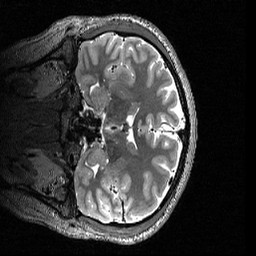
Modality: T2w
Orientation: coronal
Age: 25
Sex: male
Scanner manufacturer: siemens
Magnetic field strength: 3 T
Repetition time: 3.2 s
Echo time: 0.56 s